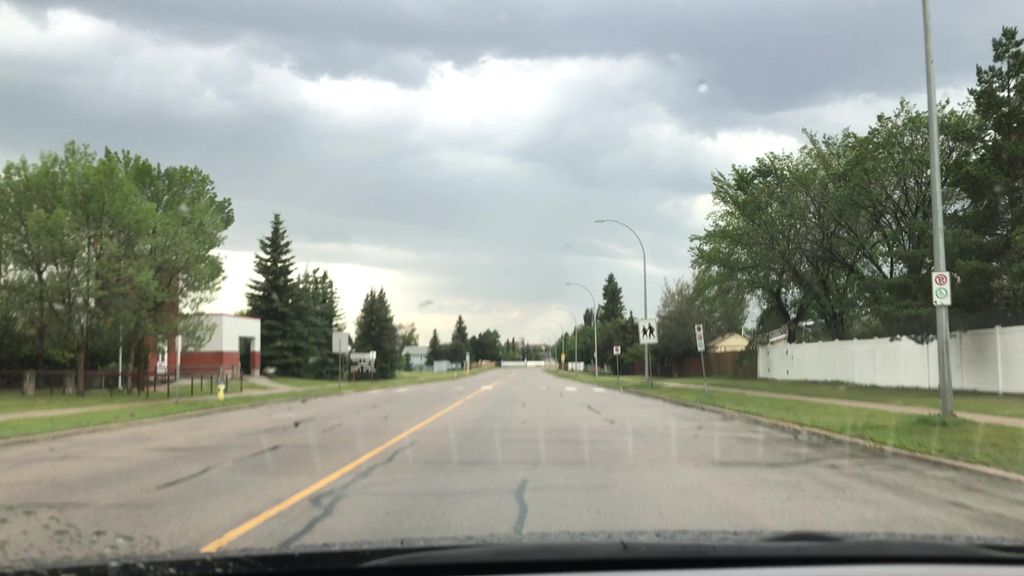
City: edmonton